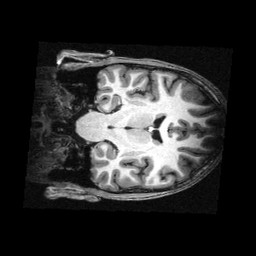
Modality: T1w
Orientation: coronal
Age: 11
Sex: male
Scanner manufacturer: siemens
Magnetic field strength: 3 T
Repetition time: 2.3 s
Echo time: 0.00336 s